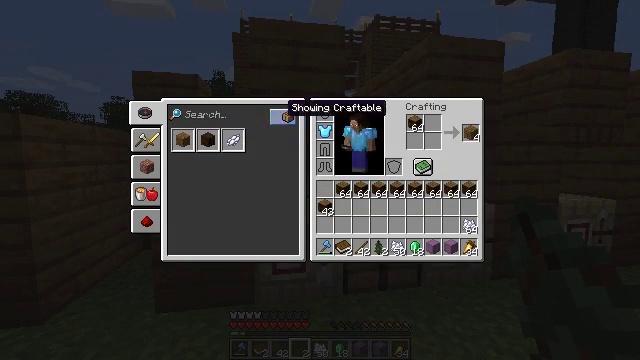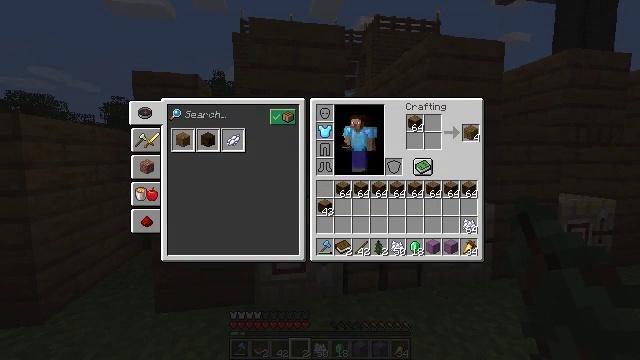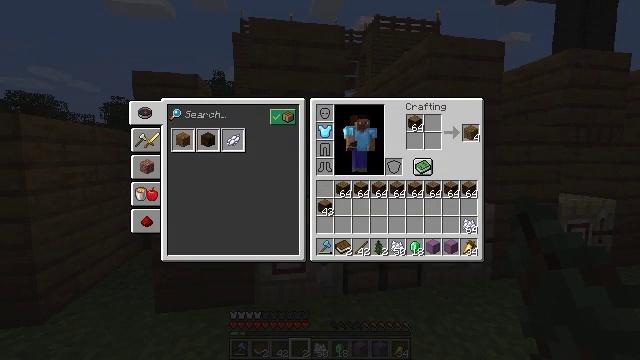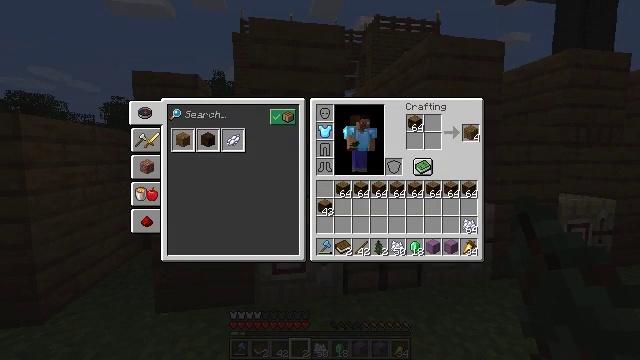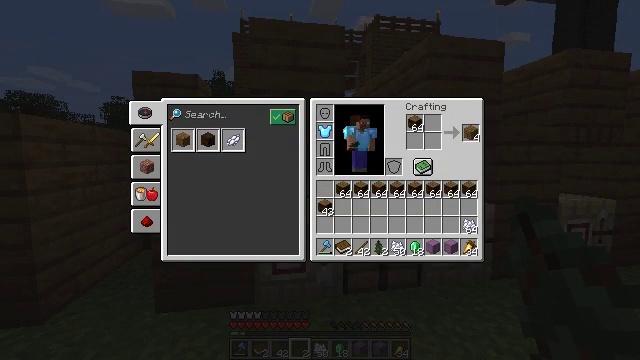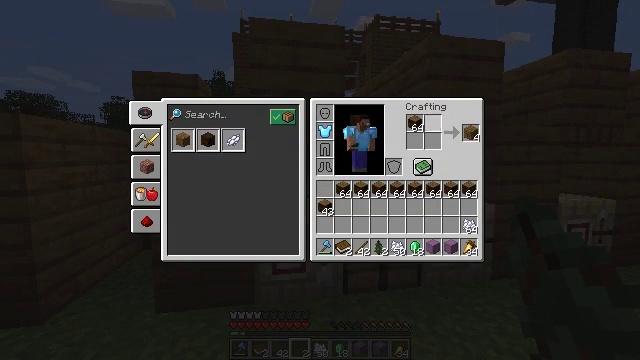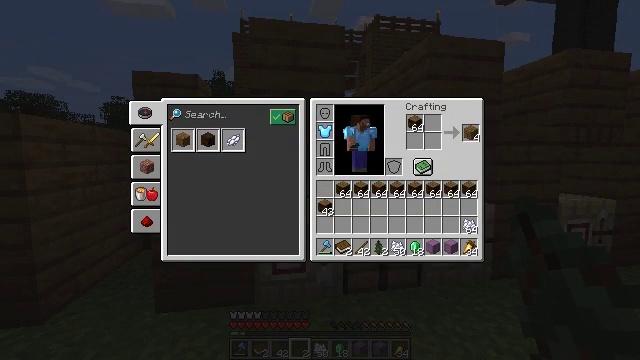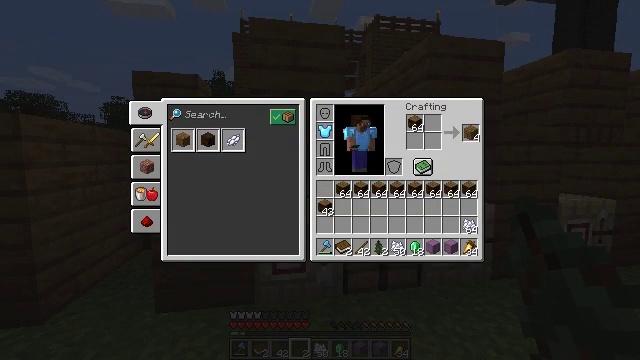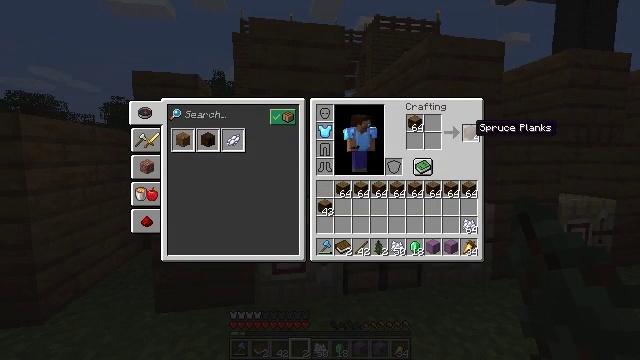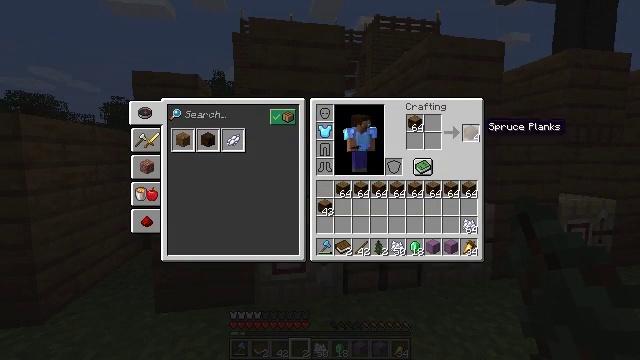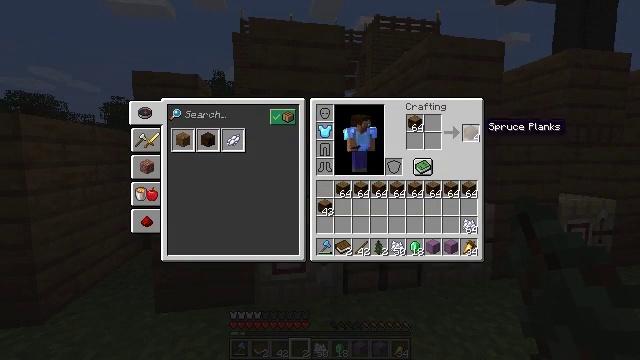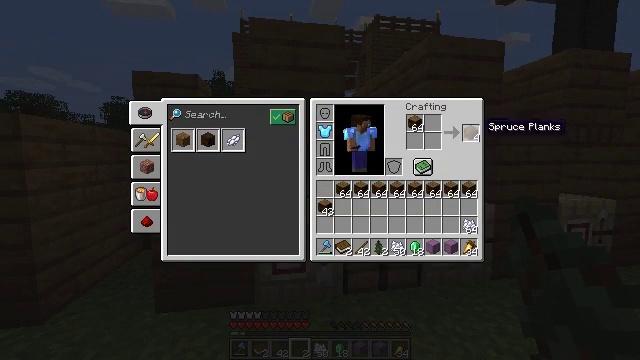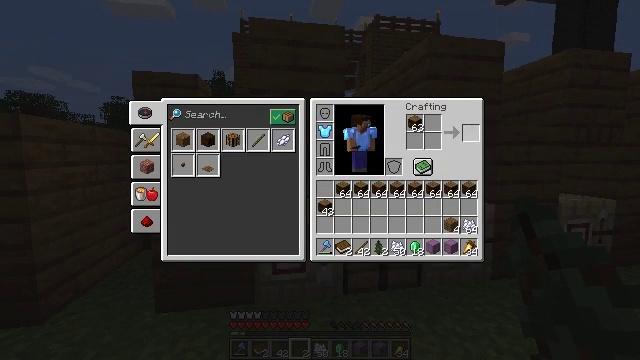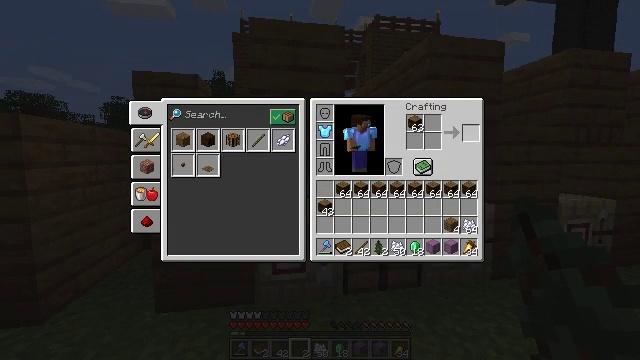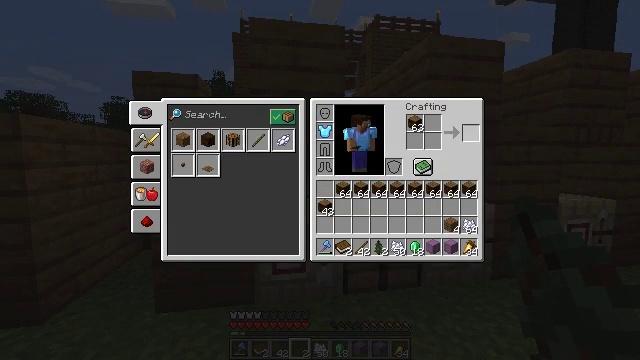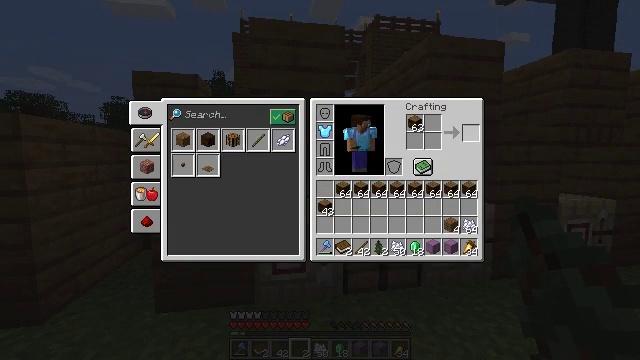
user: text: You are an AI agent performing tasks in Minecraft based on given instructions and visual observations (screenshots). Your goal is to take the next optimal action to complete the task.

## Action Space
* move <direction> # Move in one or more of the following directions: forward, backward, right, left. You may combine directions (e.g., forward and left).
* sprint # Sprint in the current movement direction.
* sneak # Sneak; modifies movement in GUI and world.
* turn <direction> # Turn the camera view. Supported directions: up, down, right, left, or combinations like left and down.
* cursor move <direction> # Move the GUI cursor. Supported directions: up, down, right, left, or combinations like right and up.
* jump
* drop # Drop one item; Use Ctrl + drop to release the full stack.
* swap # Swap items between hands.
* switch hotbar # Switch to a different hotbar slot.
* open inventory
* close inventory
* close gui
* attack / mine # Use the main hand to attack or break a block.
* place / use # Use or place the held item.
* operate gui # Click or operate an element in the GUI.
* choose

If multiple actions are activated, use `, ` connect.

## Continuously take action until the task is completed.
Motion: motion action
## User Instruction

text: Make spruce planks from logs.
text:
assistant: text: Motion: sneak, cursor move right
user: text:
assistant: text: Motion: sneak, cursor move right
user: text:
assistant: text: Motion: sneak
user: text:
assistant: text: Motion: sneak
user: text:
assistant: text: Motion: sneak
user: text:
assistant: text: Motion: sneak
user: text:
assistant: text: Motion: sneak, cursor move right
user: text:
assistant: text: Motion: sneak, cursor move right
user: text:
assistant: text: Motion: sneak, cursor move right
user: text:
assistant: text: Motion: sneak
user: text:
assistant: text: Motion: sneak
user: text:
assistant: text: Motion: sneak, operate gui
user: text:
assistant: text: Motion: sneak, operate gui
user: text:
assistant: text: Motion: sneak, operate gui
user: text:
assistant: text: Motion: sneak
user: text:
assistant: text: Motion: sneak
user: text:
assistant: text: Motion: sneak, cursor move left and down
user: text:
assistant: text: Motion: sneak, cursor move left
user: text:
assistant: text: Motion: sneak, cursor move left
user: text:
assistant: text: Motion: sneak, cursor move left
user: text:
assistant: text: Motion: sneak
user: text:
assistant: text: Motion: sneak
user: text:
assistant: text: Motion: sneak, cursor move right
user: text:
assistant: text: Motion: sneak, operate gui
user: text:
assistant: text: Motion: sneak, operate gui
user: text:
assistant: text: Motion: sneak, operate gui
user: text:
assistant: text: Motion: sneak, cursor move right and up
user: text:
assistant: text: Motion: sneak, cursor move right
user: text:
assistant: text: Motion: sneak, cursor move right
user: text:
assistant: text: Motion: sneak, cursor move right